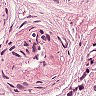
Metastatic tissue present: yes